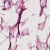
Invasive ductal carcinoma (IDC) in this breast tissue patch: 0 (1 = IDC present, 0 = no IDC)